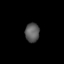
Tissue: lung
Cell type: Endothelial cells
Senescence score: 0.6153
Nuclear area (px): 265
Mean DAPI intensity: 91.974